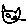
Label: cat